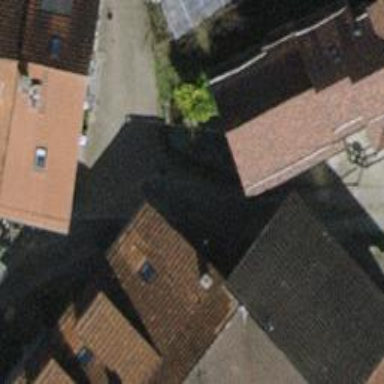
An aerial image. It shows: Alleyway designated as service road.